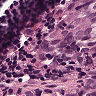
Metastatic tissue present: yes